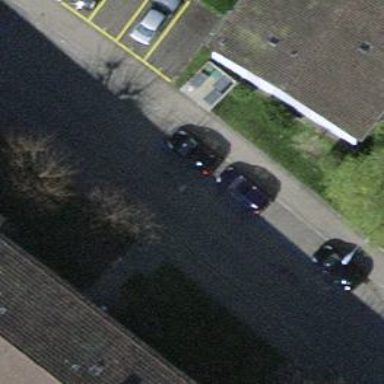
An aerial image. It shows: Parking lane.